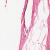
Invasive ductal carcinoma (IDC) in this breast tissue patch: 0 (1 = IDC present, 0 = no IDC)